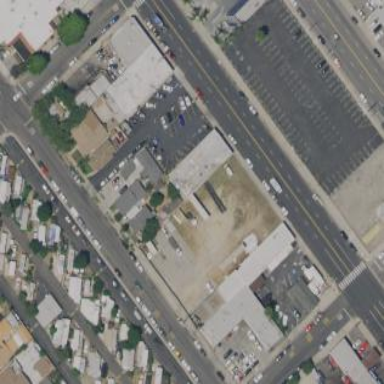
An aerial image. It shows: Commercial building.